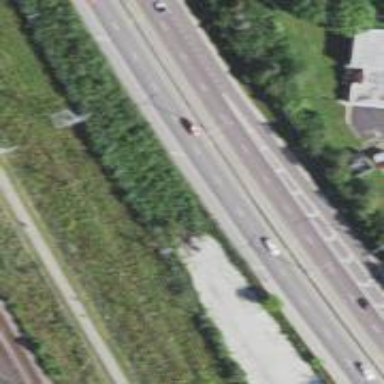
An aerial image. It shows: Motorway.